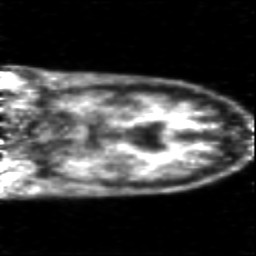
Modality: PET
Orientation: coronal
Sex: male
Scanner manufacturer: siemens